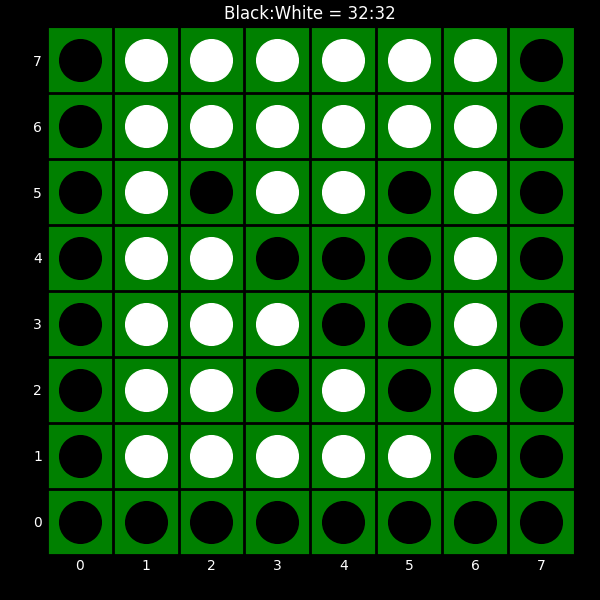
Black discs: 32
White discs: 32